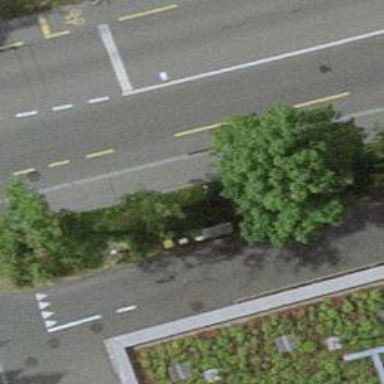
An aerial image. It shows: Street cabinet.